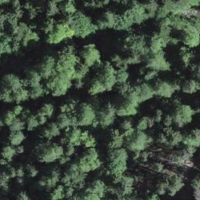
EUNIS habitat code: 43
Species observed at this site:
Cardamine heptaphylla